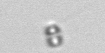
Label: Chaetoceros